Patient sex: F
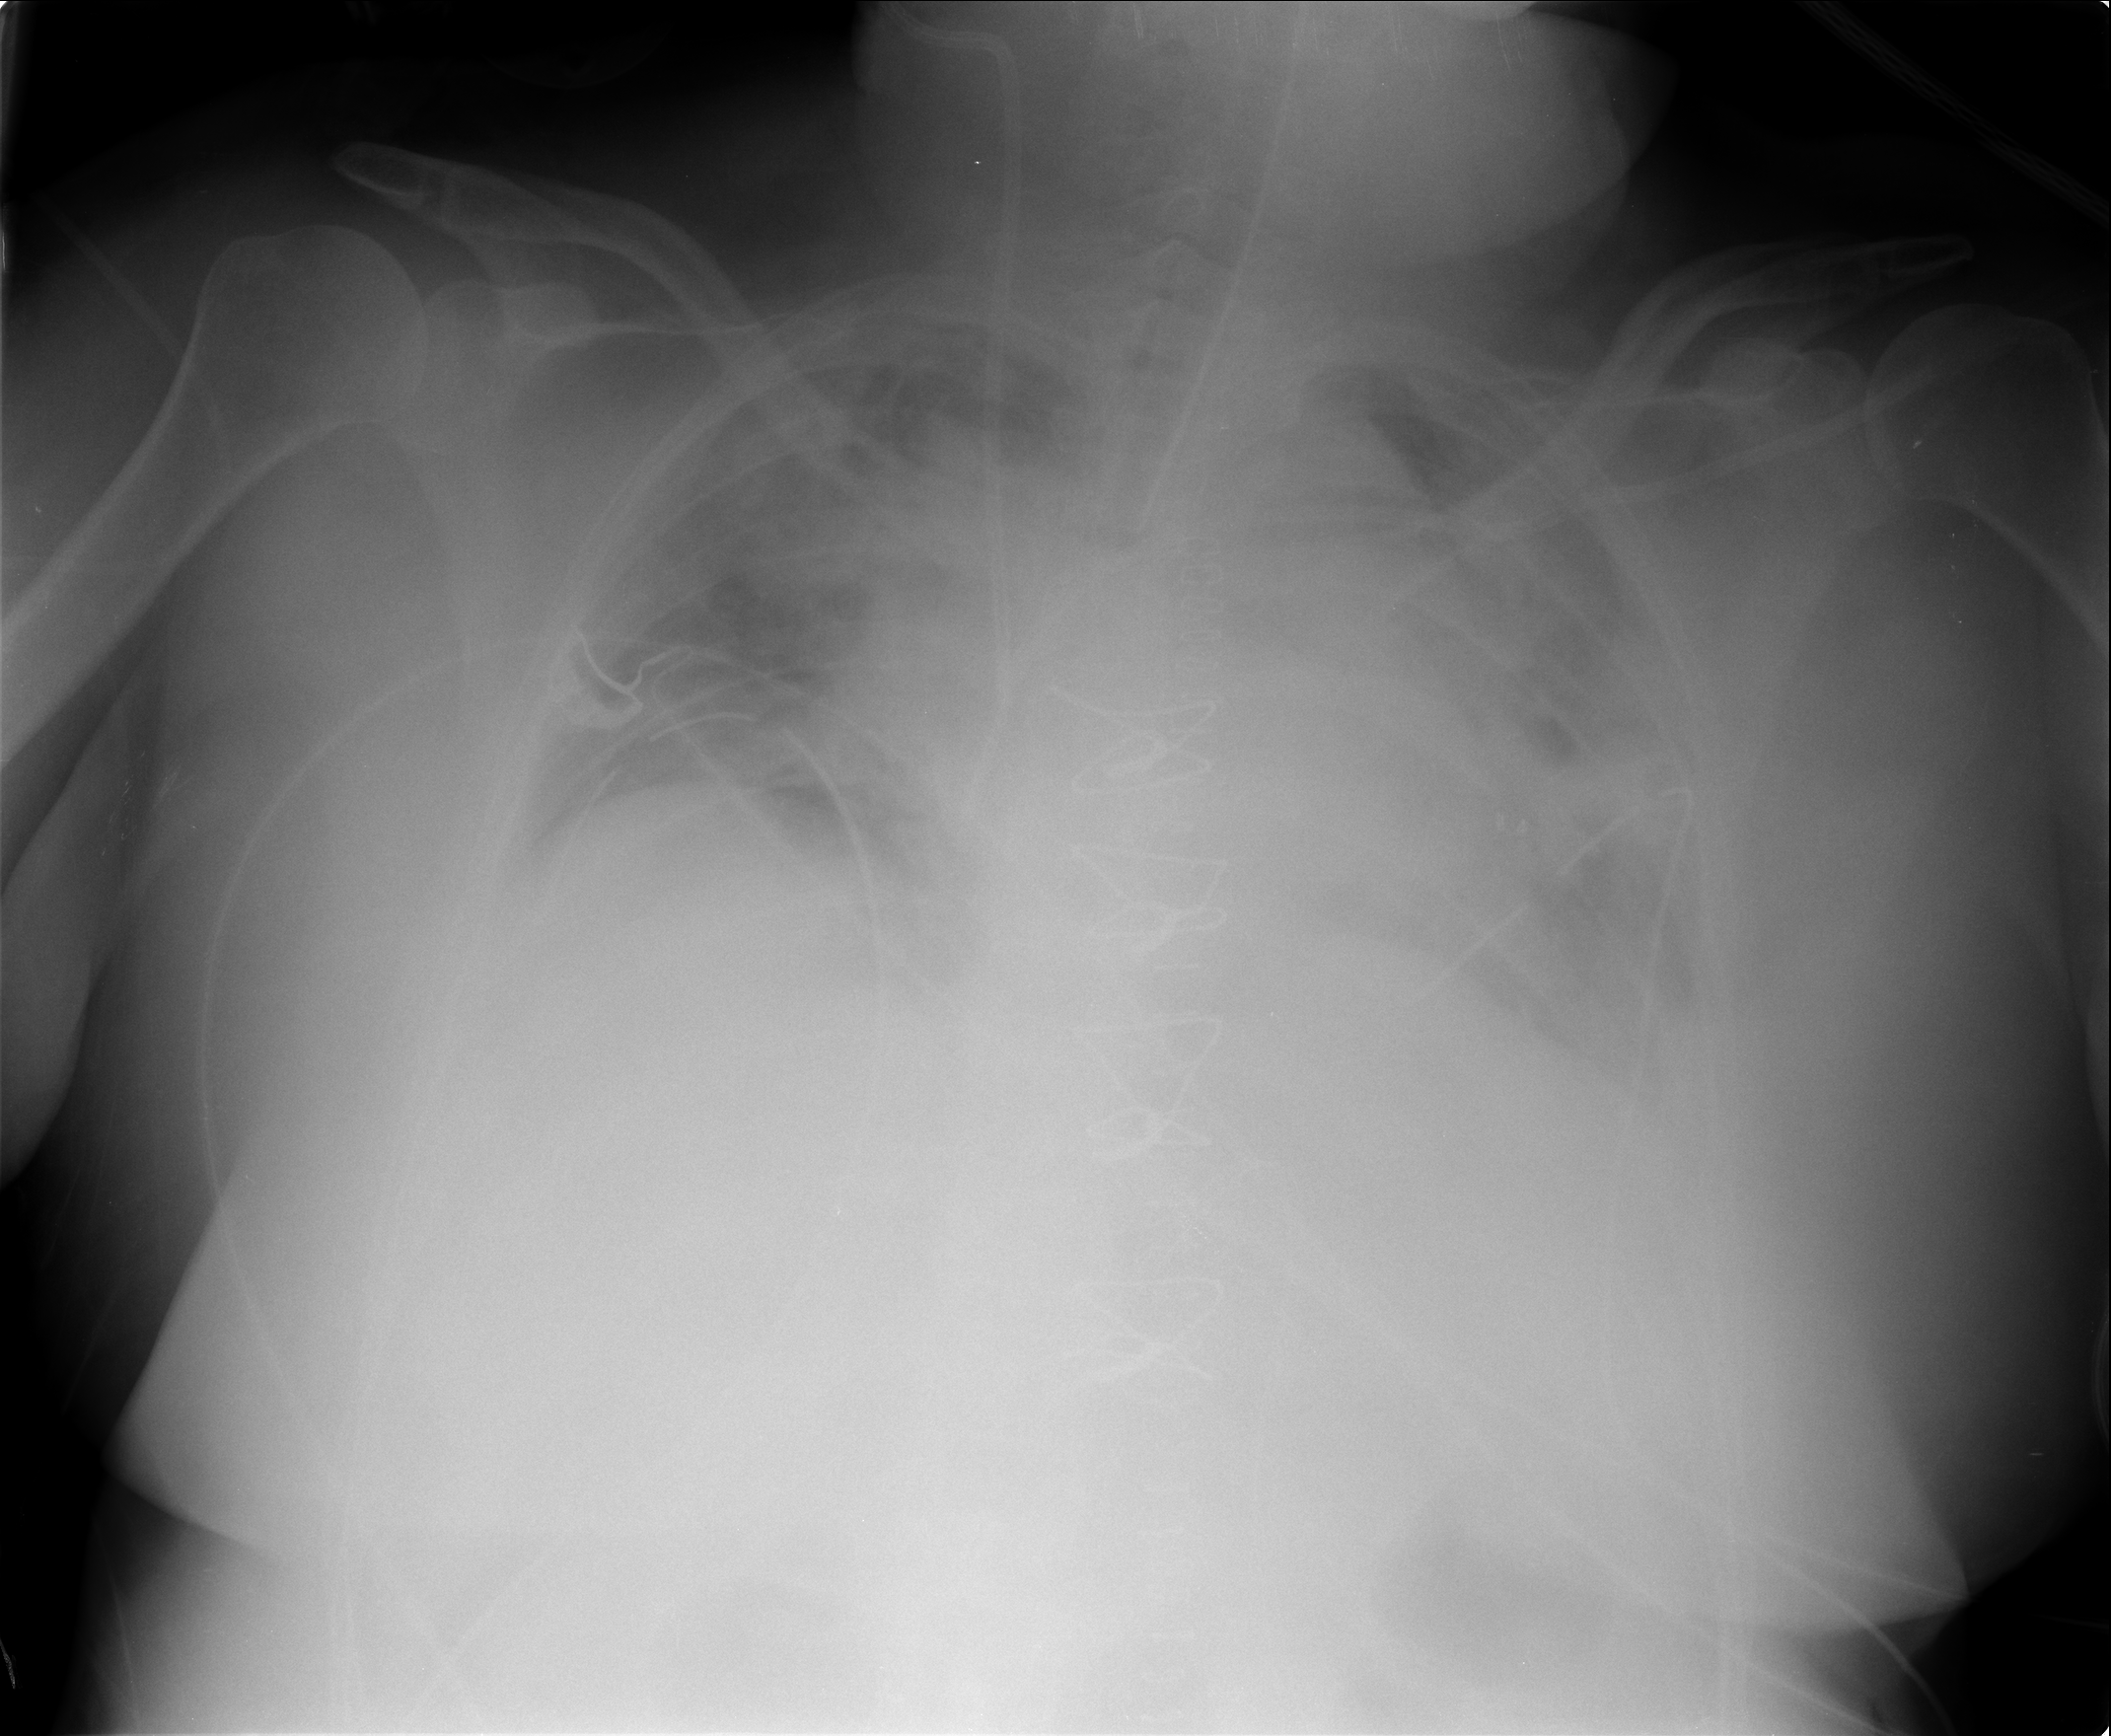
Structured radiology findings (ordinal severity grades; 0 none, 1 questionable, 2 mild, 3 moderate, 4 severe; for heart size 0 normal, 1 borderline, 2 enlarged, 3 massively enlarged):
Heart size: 1
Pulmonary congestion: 3
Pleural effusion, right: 0
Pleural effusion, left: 2
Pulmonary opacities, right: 3
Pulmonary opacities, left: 4
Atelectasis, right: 3
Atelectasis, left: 3